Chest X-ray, PA view. Patient: 70 years old, sex M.
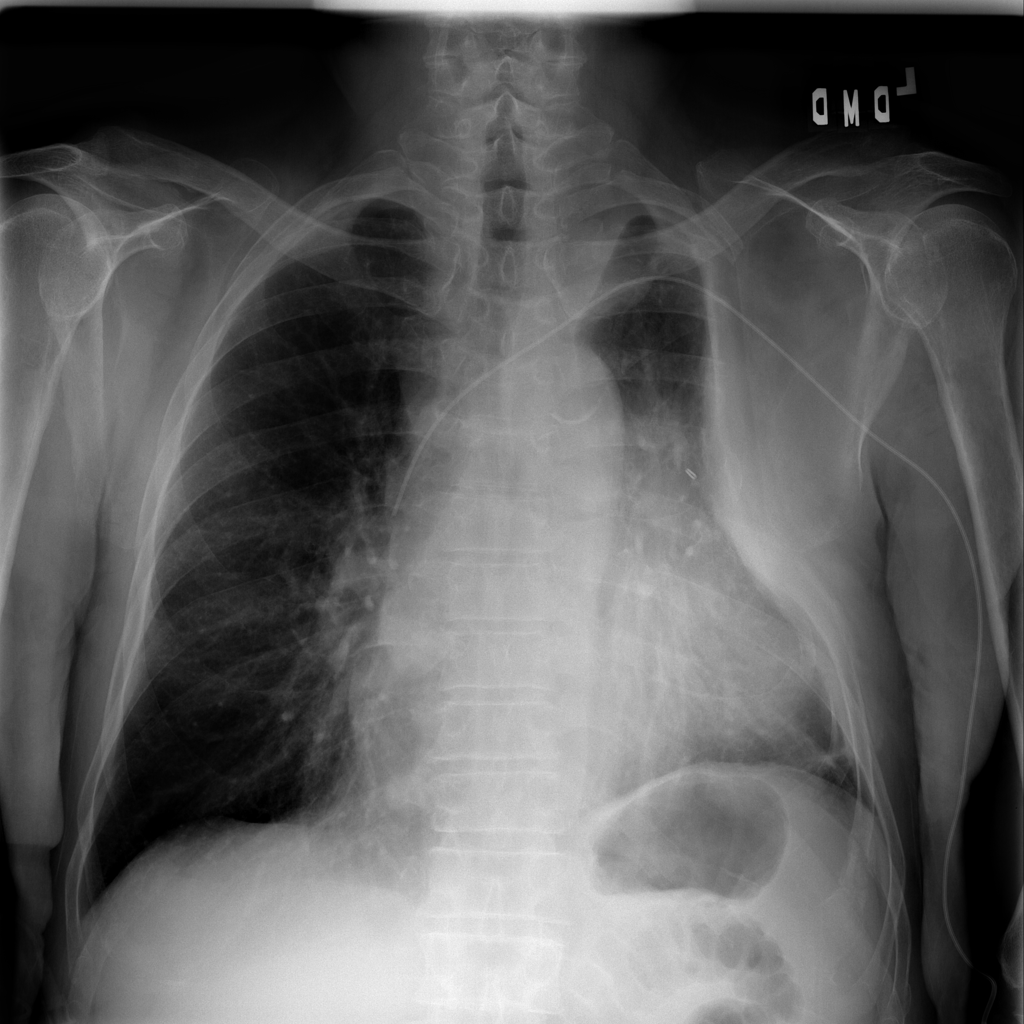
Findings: No Finding